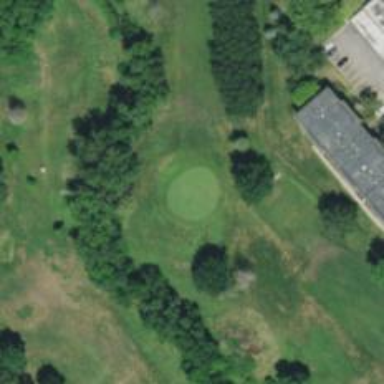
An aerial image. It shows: Golf hole.